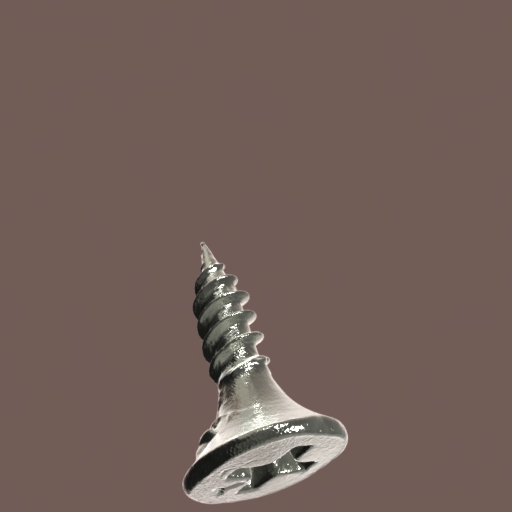
Label: screw